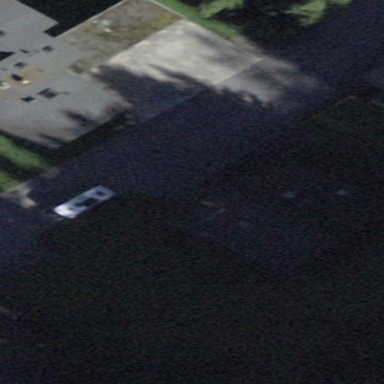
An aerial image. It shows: Building with tiled roof.